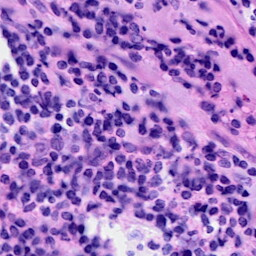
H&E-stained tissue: Breast